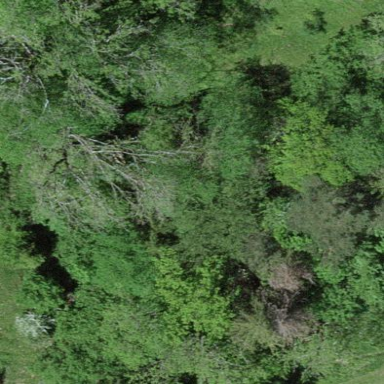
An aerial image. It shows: Mixed forest with various types of leaves.